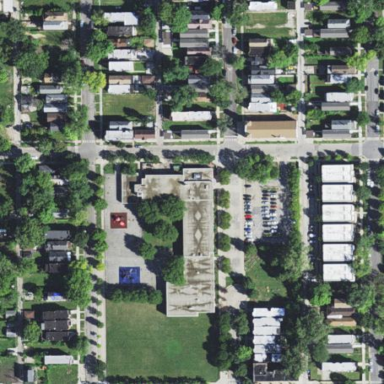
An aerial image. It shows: School.